Question: I have a view controller with a table view in it and several buttons. I would like to add an additional tableview on top of the view like this (or at least what it would look like if anybody wanted to be my friend :-)):

I don't want to just add this as a subview (like <URL>enter link description here since I don't want to check which table view is being used in my tableview delegate and datasource methods. I would rather use a separate view controller.
I don't want to use a picker because I need to display a bit of info with the items in the list.
I have no problem creating the view with the corresponding controller, but how do I add it on top of the current view, just hiding portions of it?
Thanks!
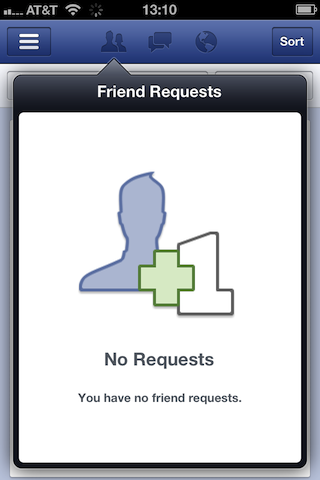
Answer: Initially I simply added logic in my tableview datasource and delegate methods to destingwish between the two tableviews (as suggested by Scott Bossak above. But I have since switched to building my two views in storyboard and adding their view controllers as usual. However, to present the second table view I instanciate it like so:
'''
SecondTableViewContriller *secondTVC = [self.storyboard instanciateViewControllerWithIdentifier:@"secondTVC"];
'''
then add it as a child view controller:
'''
[self addChildViewController: secondVC];
[secondVC didMoveToParentViewController:self];
'''
I then implemented a protocol to pass the information back to the parent view controller once a row has been selected.